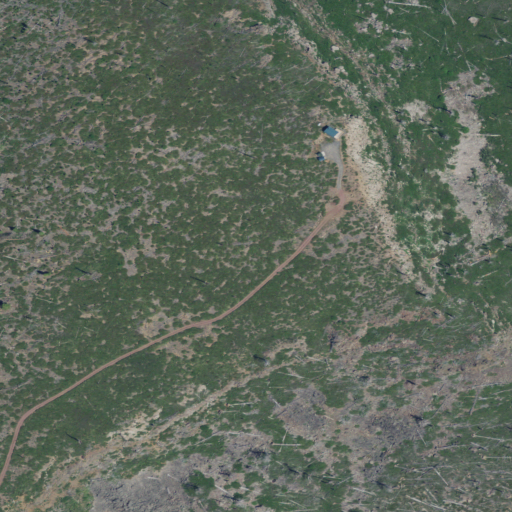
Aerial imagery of mountain in Oregon named Fremont Point containing shrub and evergreen forest